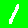
Digit: 1